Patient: sex M, age 73
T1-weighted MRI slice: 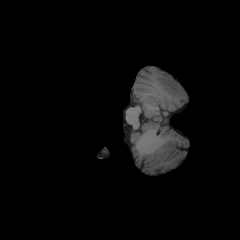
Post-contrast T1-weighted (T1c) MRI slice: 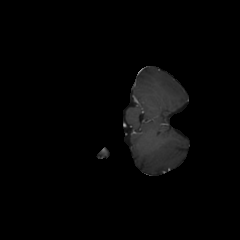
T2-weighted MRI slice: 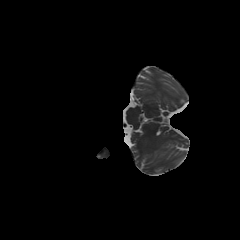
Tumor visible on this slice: no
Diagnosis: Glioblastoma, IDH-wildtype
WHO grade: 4